Question: Let's say I have a background with red circle in it, and I want to position 2 buttons like on the image.

I am doing position on 160dpi HVGA screen resolution (480x320) emulator.
Will these element remain its position on all screens? They are positioned one above another in 2 'RelativeViews' inside 'LayoutView' container.
As documentation says that width/height is caclucated based on 160dpi screen, I came to conclusion that this is the way to achieve this. If I am wrong, what is the right way.
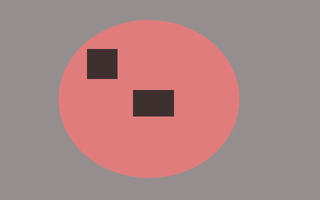
Answer: The best way to accomplish what you are asking (I think) is to ensure you have graphics for all of the different screen dpis.
You can do this by creating folders
'''
drawable
drawable-ldpi
drawable-mdpi
drawable-hdpi
'''
in your /res folder.
This lets you use specific resources for different dpis, and guarantees the view will look right (after testing) for any screen density.
I suggest looking over the <URL>.
Hope this helps!